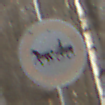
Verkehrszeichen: VerbotGespannfuhrwerke
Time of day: MorningAfternoon
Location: Outdoor (Nature)
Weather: Clear
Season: Winter
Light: Natural